Field crop: maize
Growth stage: 1
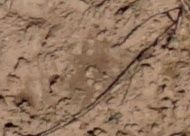
Species: lolium